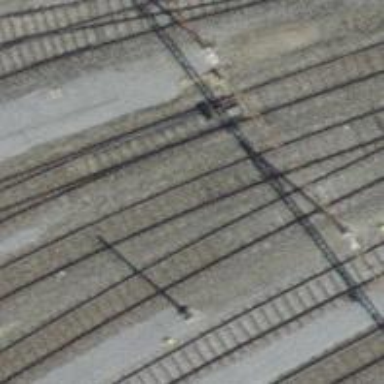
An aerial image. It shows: Railway yard with one track. The railway is electrified with contact line.